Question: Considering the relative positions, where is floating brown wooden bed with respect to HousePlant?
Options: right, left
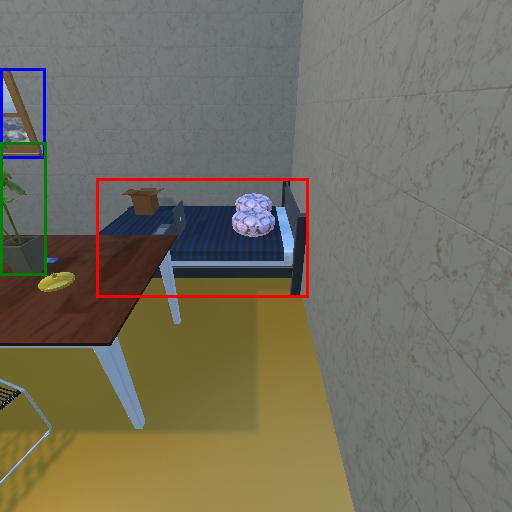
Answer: right